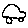
Label: car